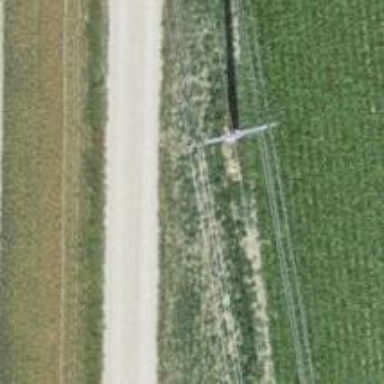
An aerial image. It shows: Concrete power pole.